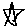
Label: star